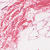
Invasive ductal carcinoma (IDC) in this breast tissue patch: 0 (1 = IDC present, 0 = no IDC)